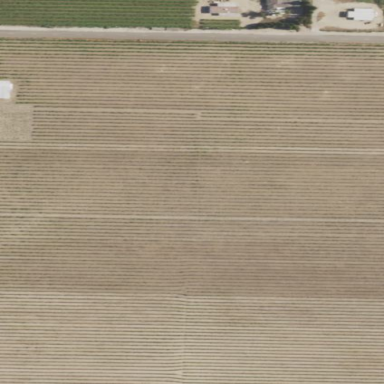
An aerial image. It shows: Vineyard.